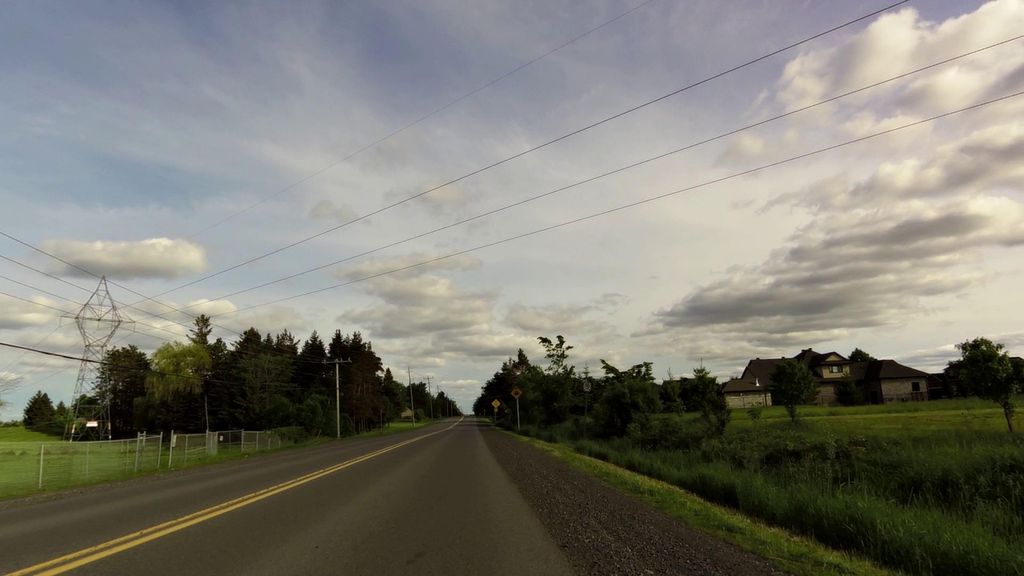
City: ottawa-gatineau